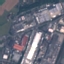
Land use / land cover: Industrial